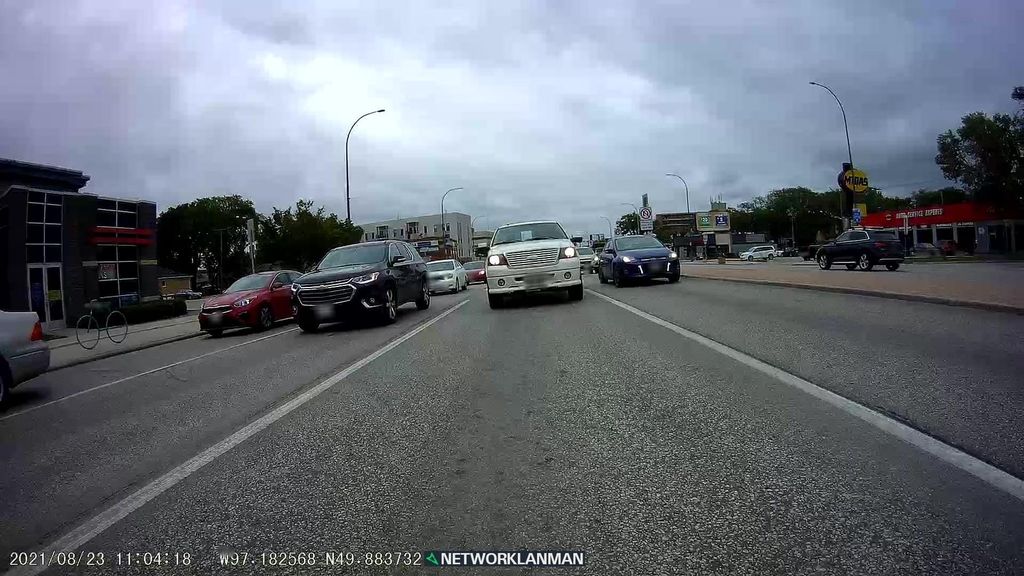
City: winnipeg